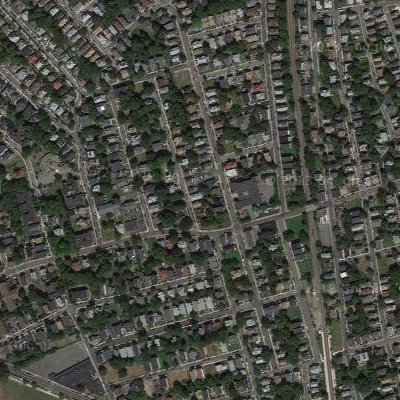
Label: Resident